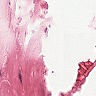
Metastatic tissue present: no